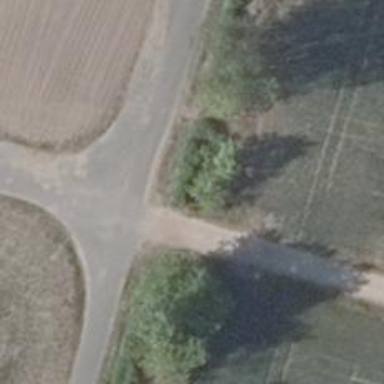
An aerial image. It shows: Sandy track road with grade 2 tracktype.